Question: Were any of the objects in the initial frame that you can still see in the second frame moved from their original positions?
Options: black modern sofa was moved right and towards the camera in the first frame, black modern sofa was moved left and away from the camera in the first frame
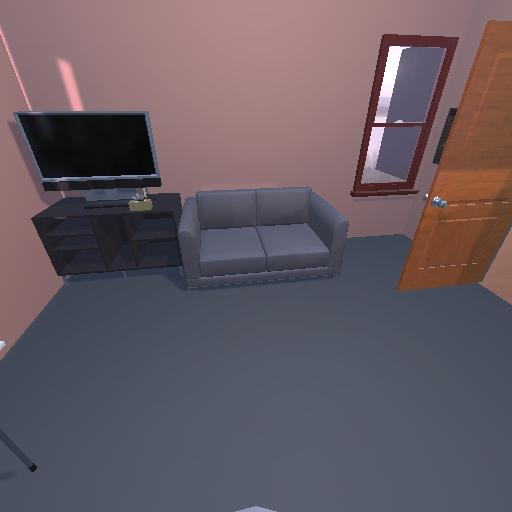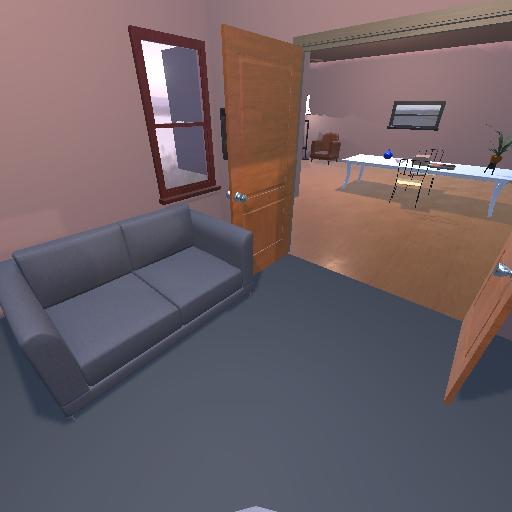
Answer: black modern sofa was moved right and towards the camera in the first frame